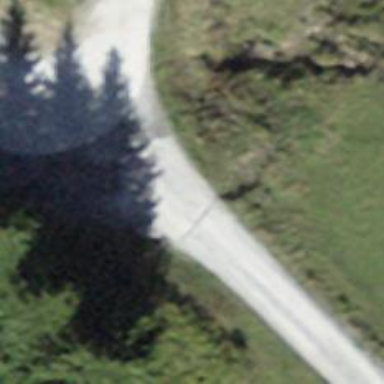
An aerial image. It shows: Guidepost providing information.